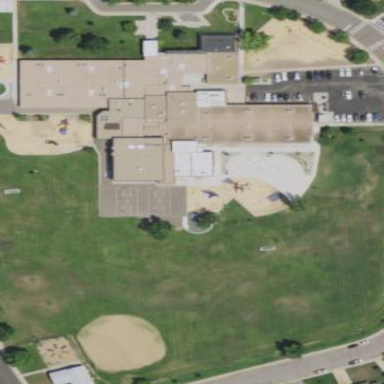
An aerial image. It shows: School.